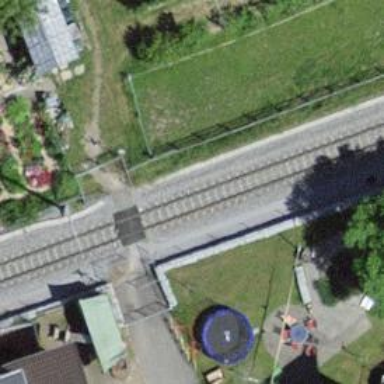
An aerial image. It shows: Railway crossing.